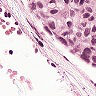
Metastatic tissue present: yes